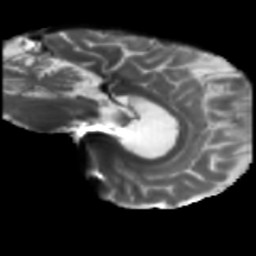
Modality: T2w
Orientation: sagittal
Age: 75
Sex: male
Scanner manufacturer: siemens
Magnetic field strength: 3 T
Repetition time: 5.25 s
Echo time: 0.08 s